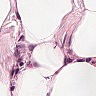
Metastatic tissue present: no